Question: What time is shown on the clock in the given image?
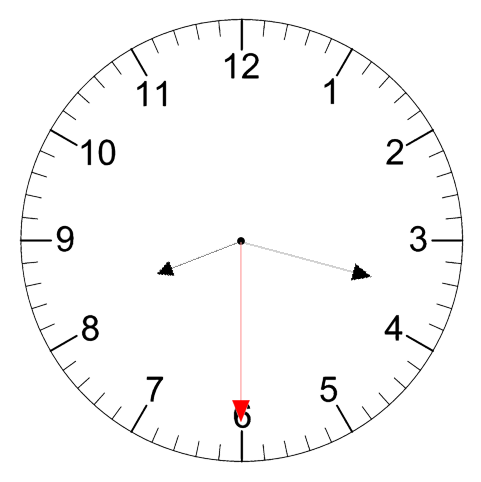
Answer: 08:17:30